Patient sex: M
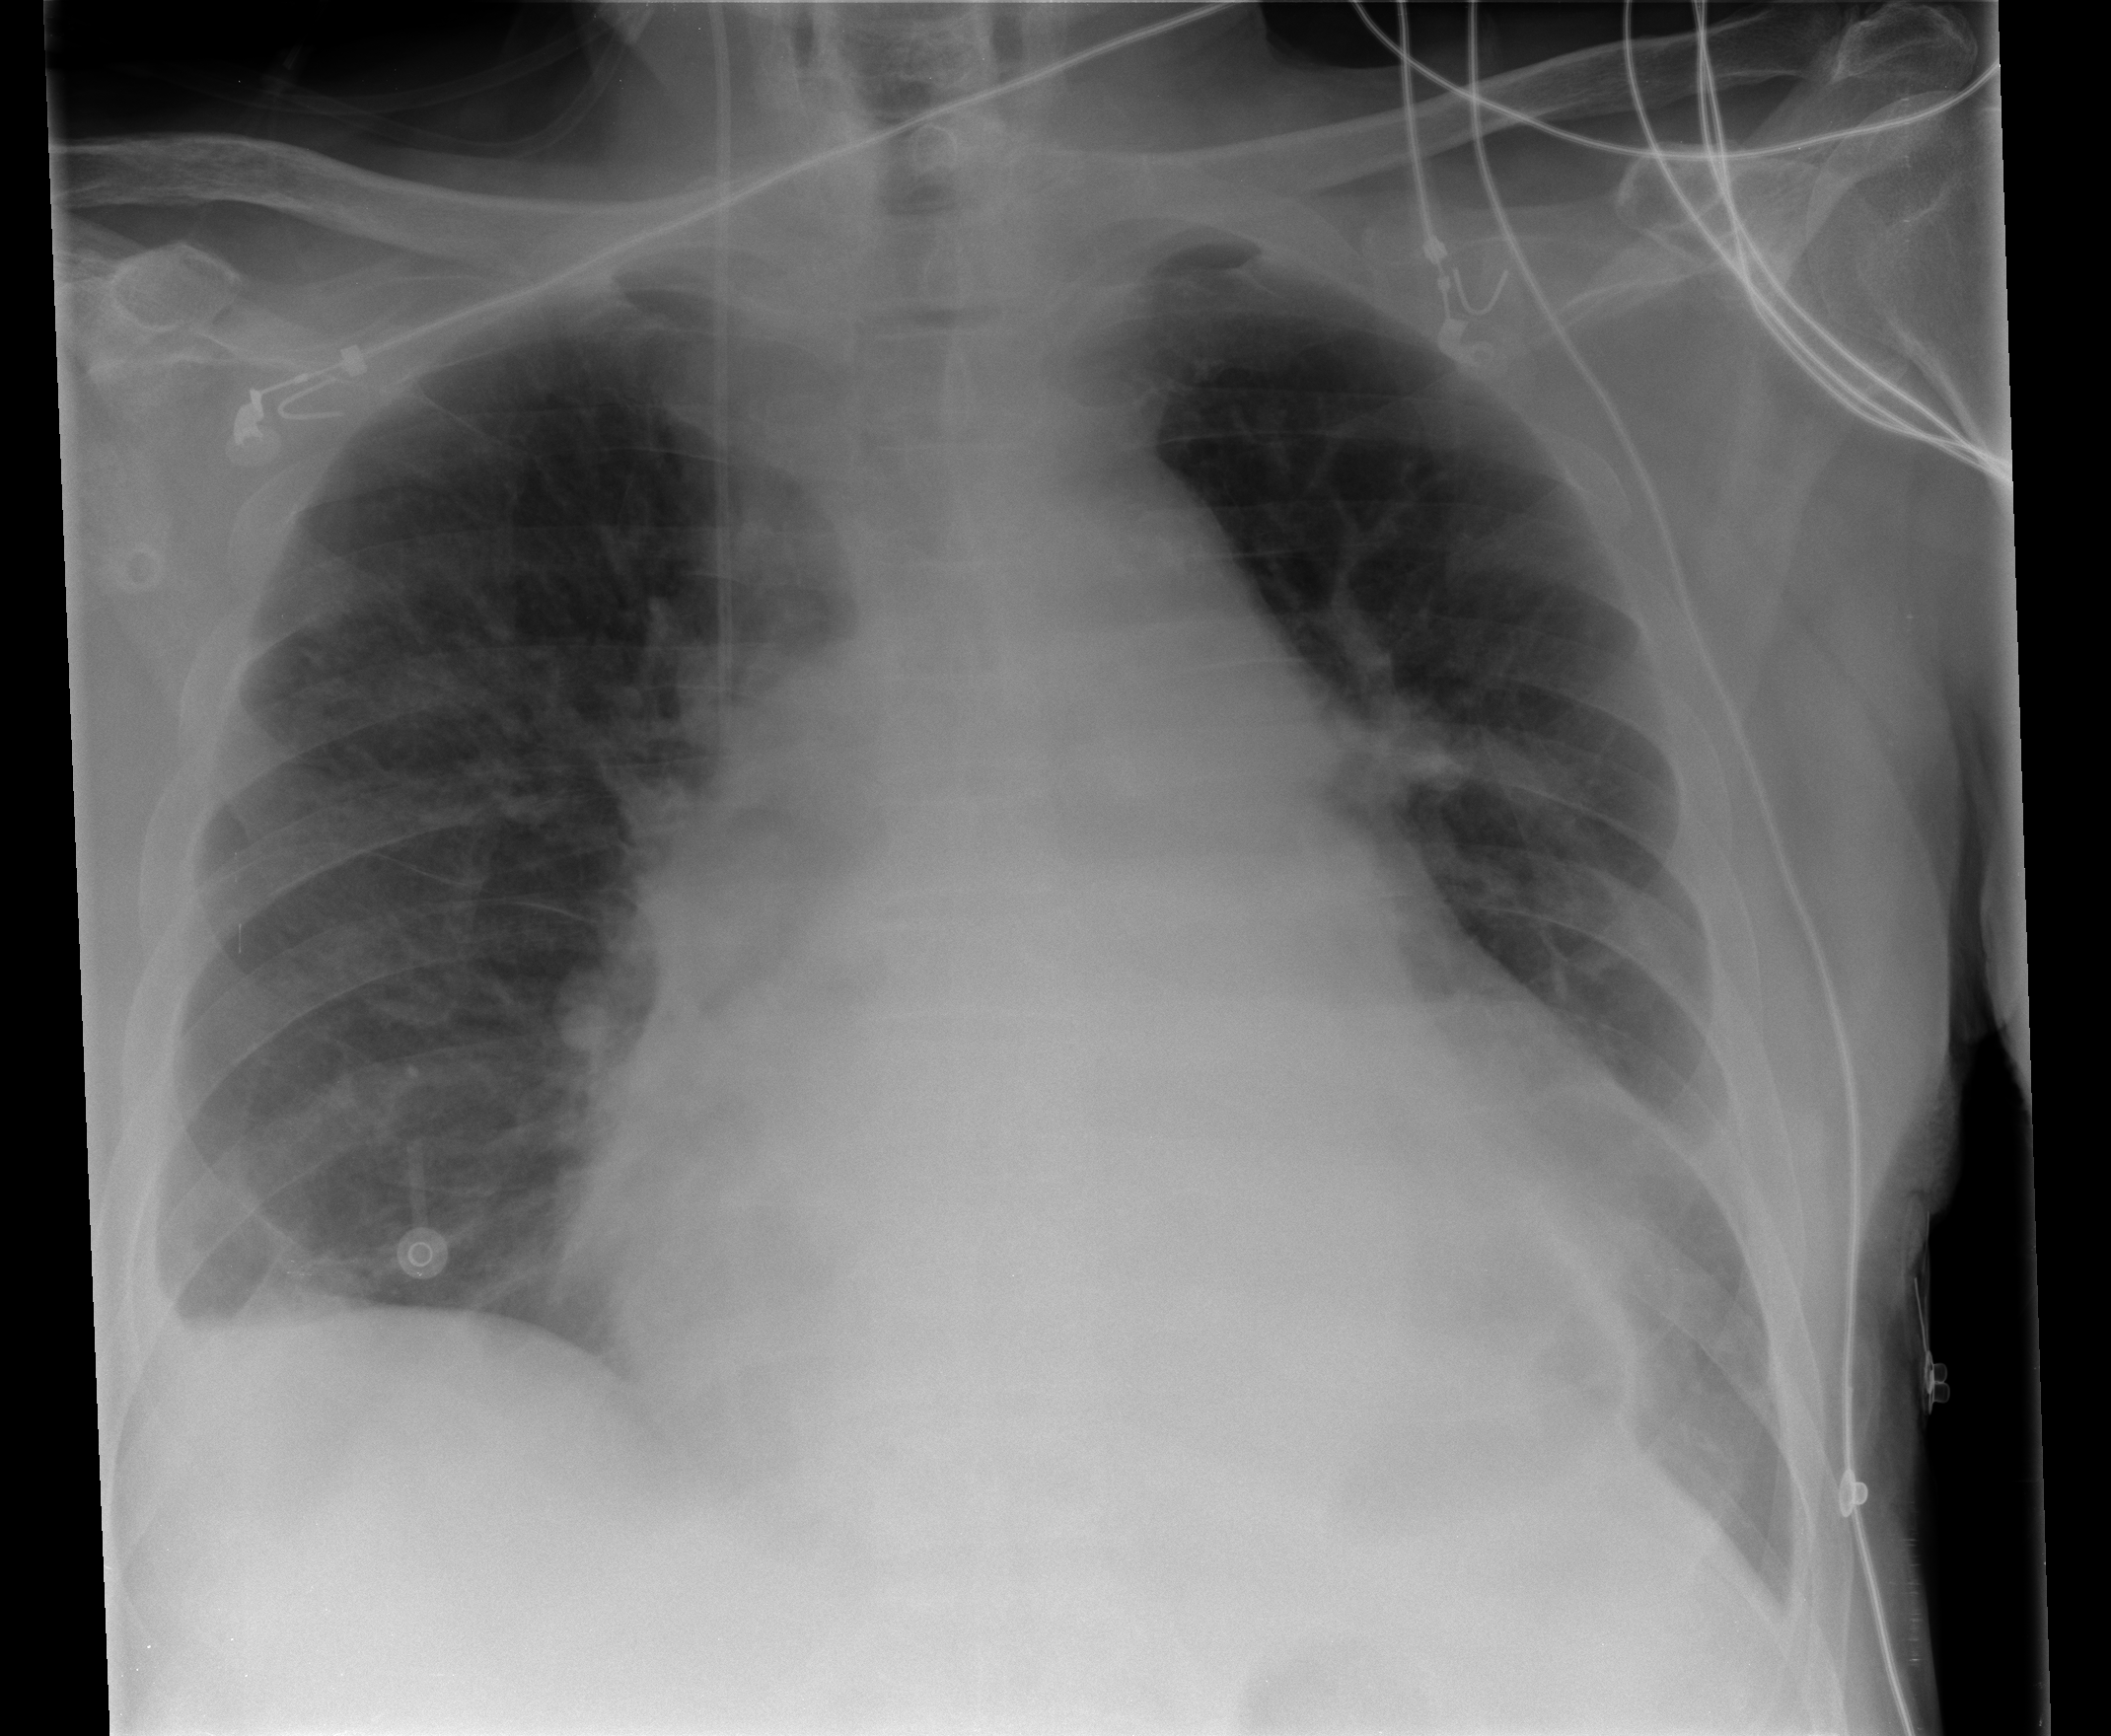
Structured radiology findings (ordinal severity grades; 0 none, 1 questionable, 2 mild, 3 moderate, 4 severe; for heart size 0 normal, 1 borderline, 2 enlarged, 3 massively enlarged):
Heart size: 3
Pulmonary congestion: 0
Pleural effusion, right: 1
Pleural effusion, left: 0
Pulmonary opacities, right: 0
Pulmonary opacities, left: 0
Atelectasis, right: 1
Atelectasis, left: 0